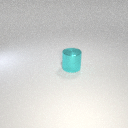
large cyan metal cylinder